Question: I just successfully updated my Xcode tool to 5.1 version and when I check Downloads option in preference section then I noticed there is no option to download ios 6.0 simulator.(Please check attached image)

So how can I access ios 6.0 simulator in Xcode 5.1?
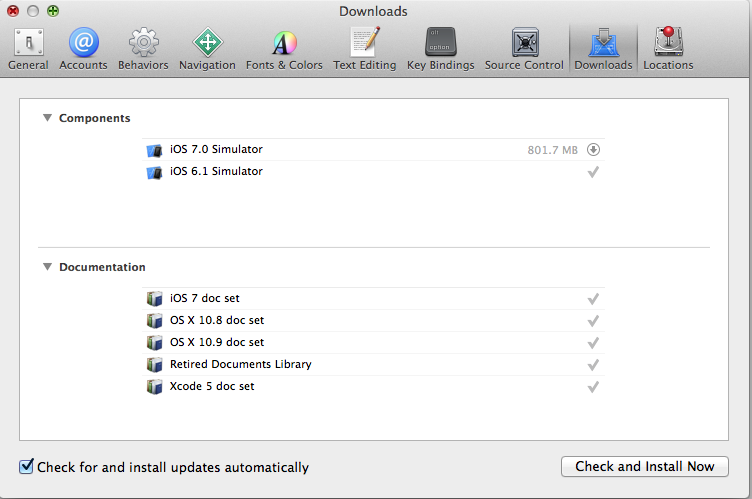
Answer: Please follow this procedure to upgrade your xCode
<URL>
At last change deployment target to access both IOS 6 and IOS 7 simulators.